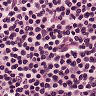
Metastatic tissue present: no